Field crop: maize
Growth stage: 2
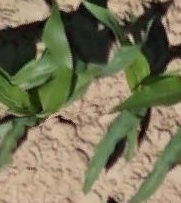
Species: maize